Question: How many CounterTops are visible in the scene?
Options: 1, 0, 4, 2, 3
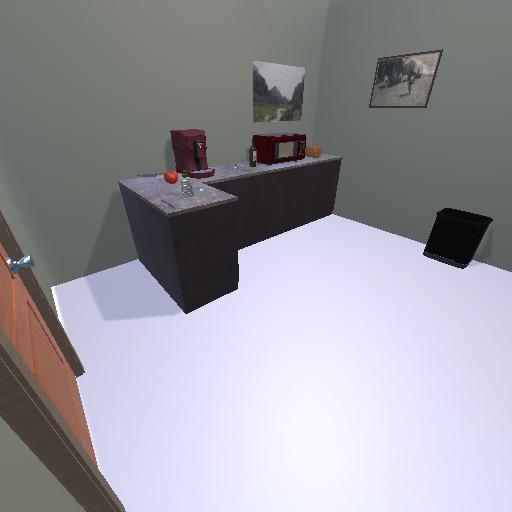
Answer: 1